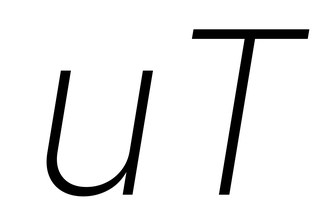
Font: Inter-Italic_ExtraLight_Italic